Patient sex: M
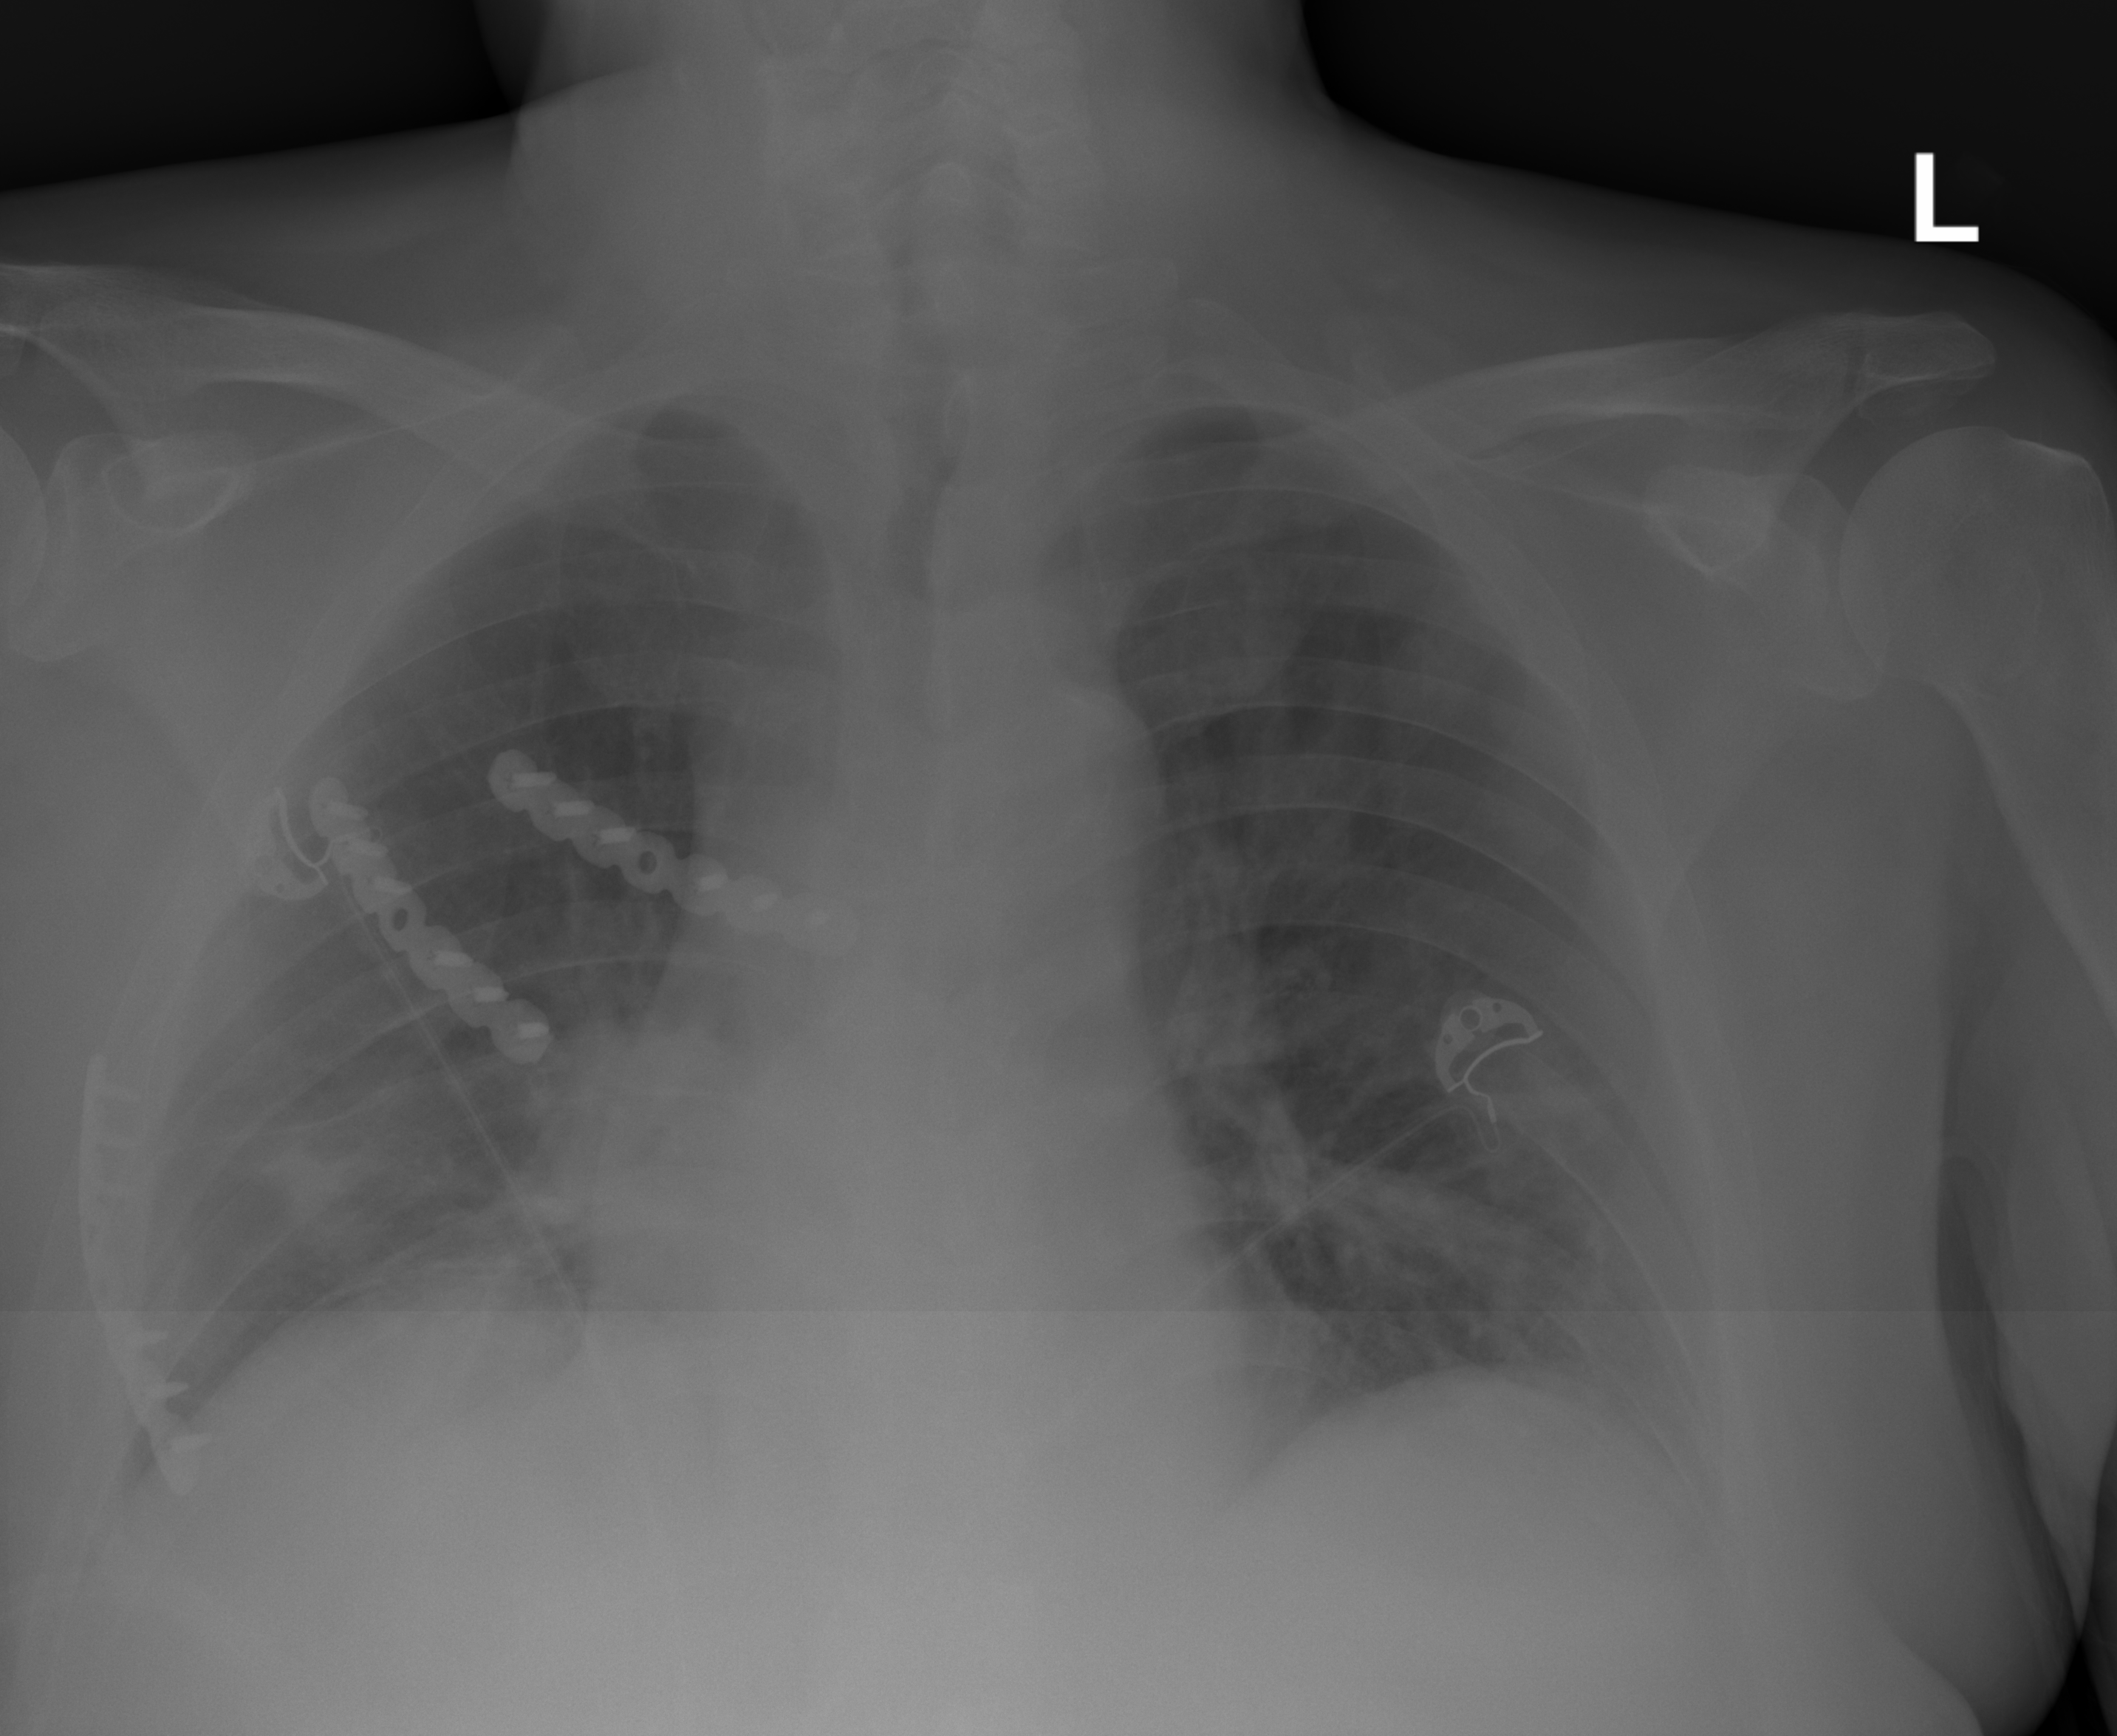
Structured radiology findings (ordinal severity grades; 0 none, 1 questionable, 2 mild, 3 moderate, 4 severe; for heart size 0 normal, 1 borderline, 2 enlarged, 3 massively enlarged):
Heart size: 2
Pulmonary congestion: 0
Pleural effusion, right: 0
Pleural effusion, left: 0
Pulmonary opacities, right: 0
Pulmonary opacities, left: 0
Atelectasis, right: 2
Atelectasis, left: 2